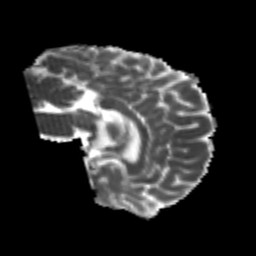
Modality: MD
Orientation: sagittal
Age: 24
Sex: male
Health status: healthy
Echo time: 0.074 s